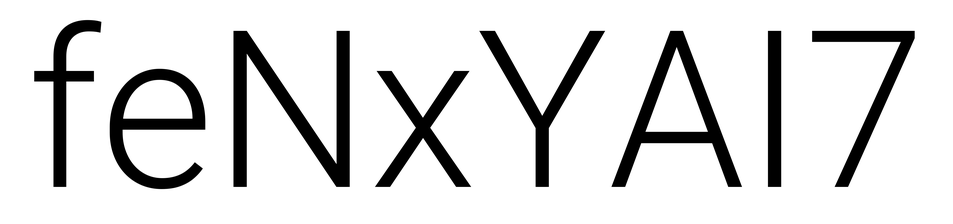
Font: Roboto_Light